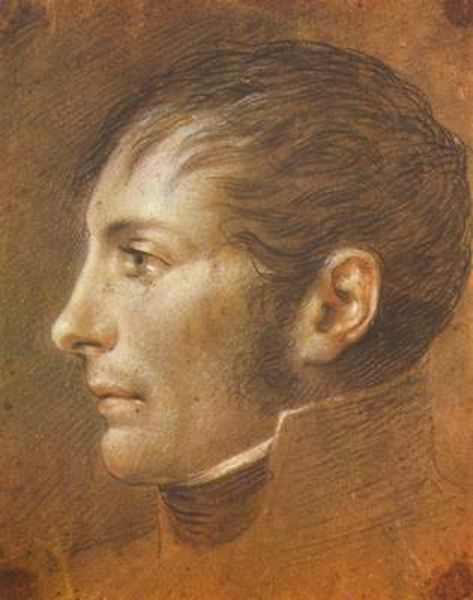
Titel: Porträt Eugène Beauharnais
Künstler: Andrea Appiani
Standort: Venezia
Institution: Museo Correr
Schlagwörter: dunkel, kopf, mann, schatten, weiß, gelb, braun, frisur, haar, hell, hintergrund, kreide, licht, mund, nase, ohr, pastell, profil, schwarz, skizze, stirn, zeichnung, blick, rot, hemd, jung, augen, blass, gesicht, kragen, mensch, bildnis, hals, halskrause, portrait, porträt, auge, haare, mantel, augenbrauen, kinn, lippe, lippen, ohren, seitlich, warm, linien, sepia, weisshöhung, friedrich, romantik, luft, dichter, ernst, halstuch, seitenansicht, maler, besch, augenbraue, selbstporträt, wimpern, links, kohle, windig, schraffur, schraffuren, markant, seite, baun, selbstbildnis, bleistift, napoleon, koteletten, stehkragen, darstellung, nasenloch, kotletten, braue, gekämmt, junger mann, rasiert, bleich, richtung, rötlich, wehmütig, david, blich, rötel, kohlestift, pastellkreide, protrait, kreidezeichnung, höhung, kottletten, rötelzeichnung, lick, profilporträt, caspar david, stirnfransen, kotteletten, rückenwind, kraagen, phr, k, 1750, 30 jahre, gekemmt